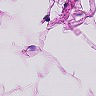
Metastatic tissue present: no